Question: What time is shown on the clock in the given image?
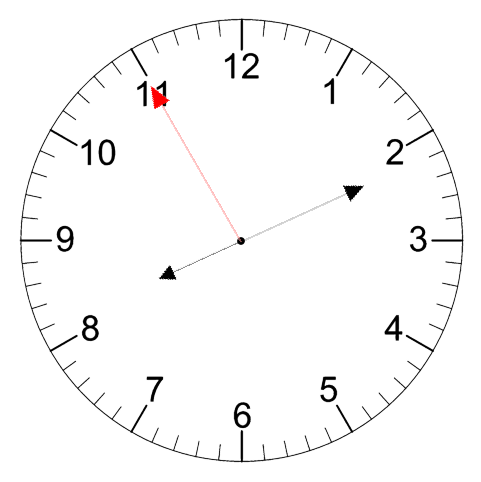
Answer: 08:10:55